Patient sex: F
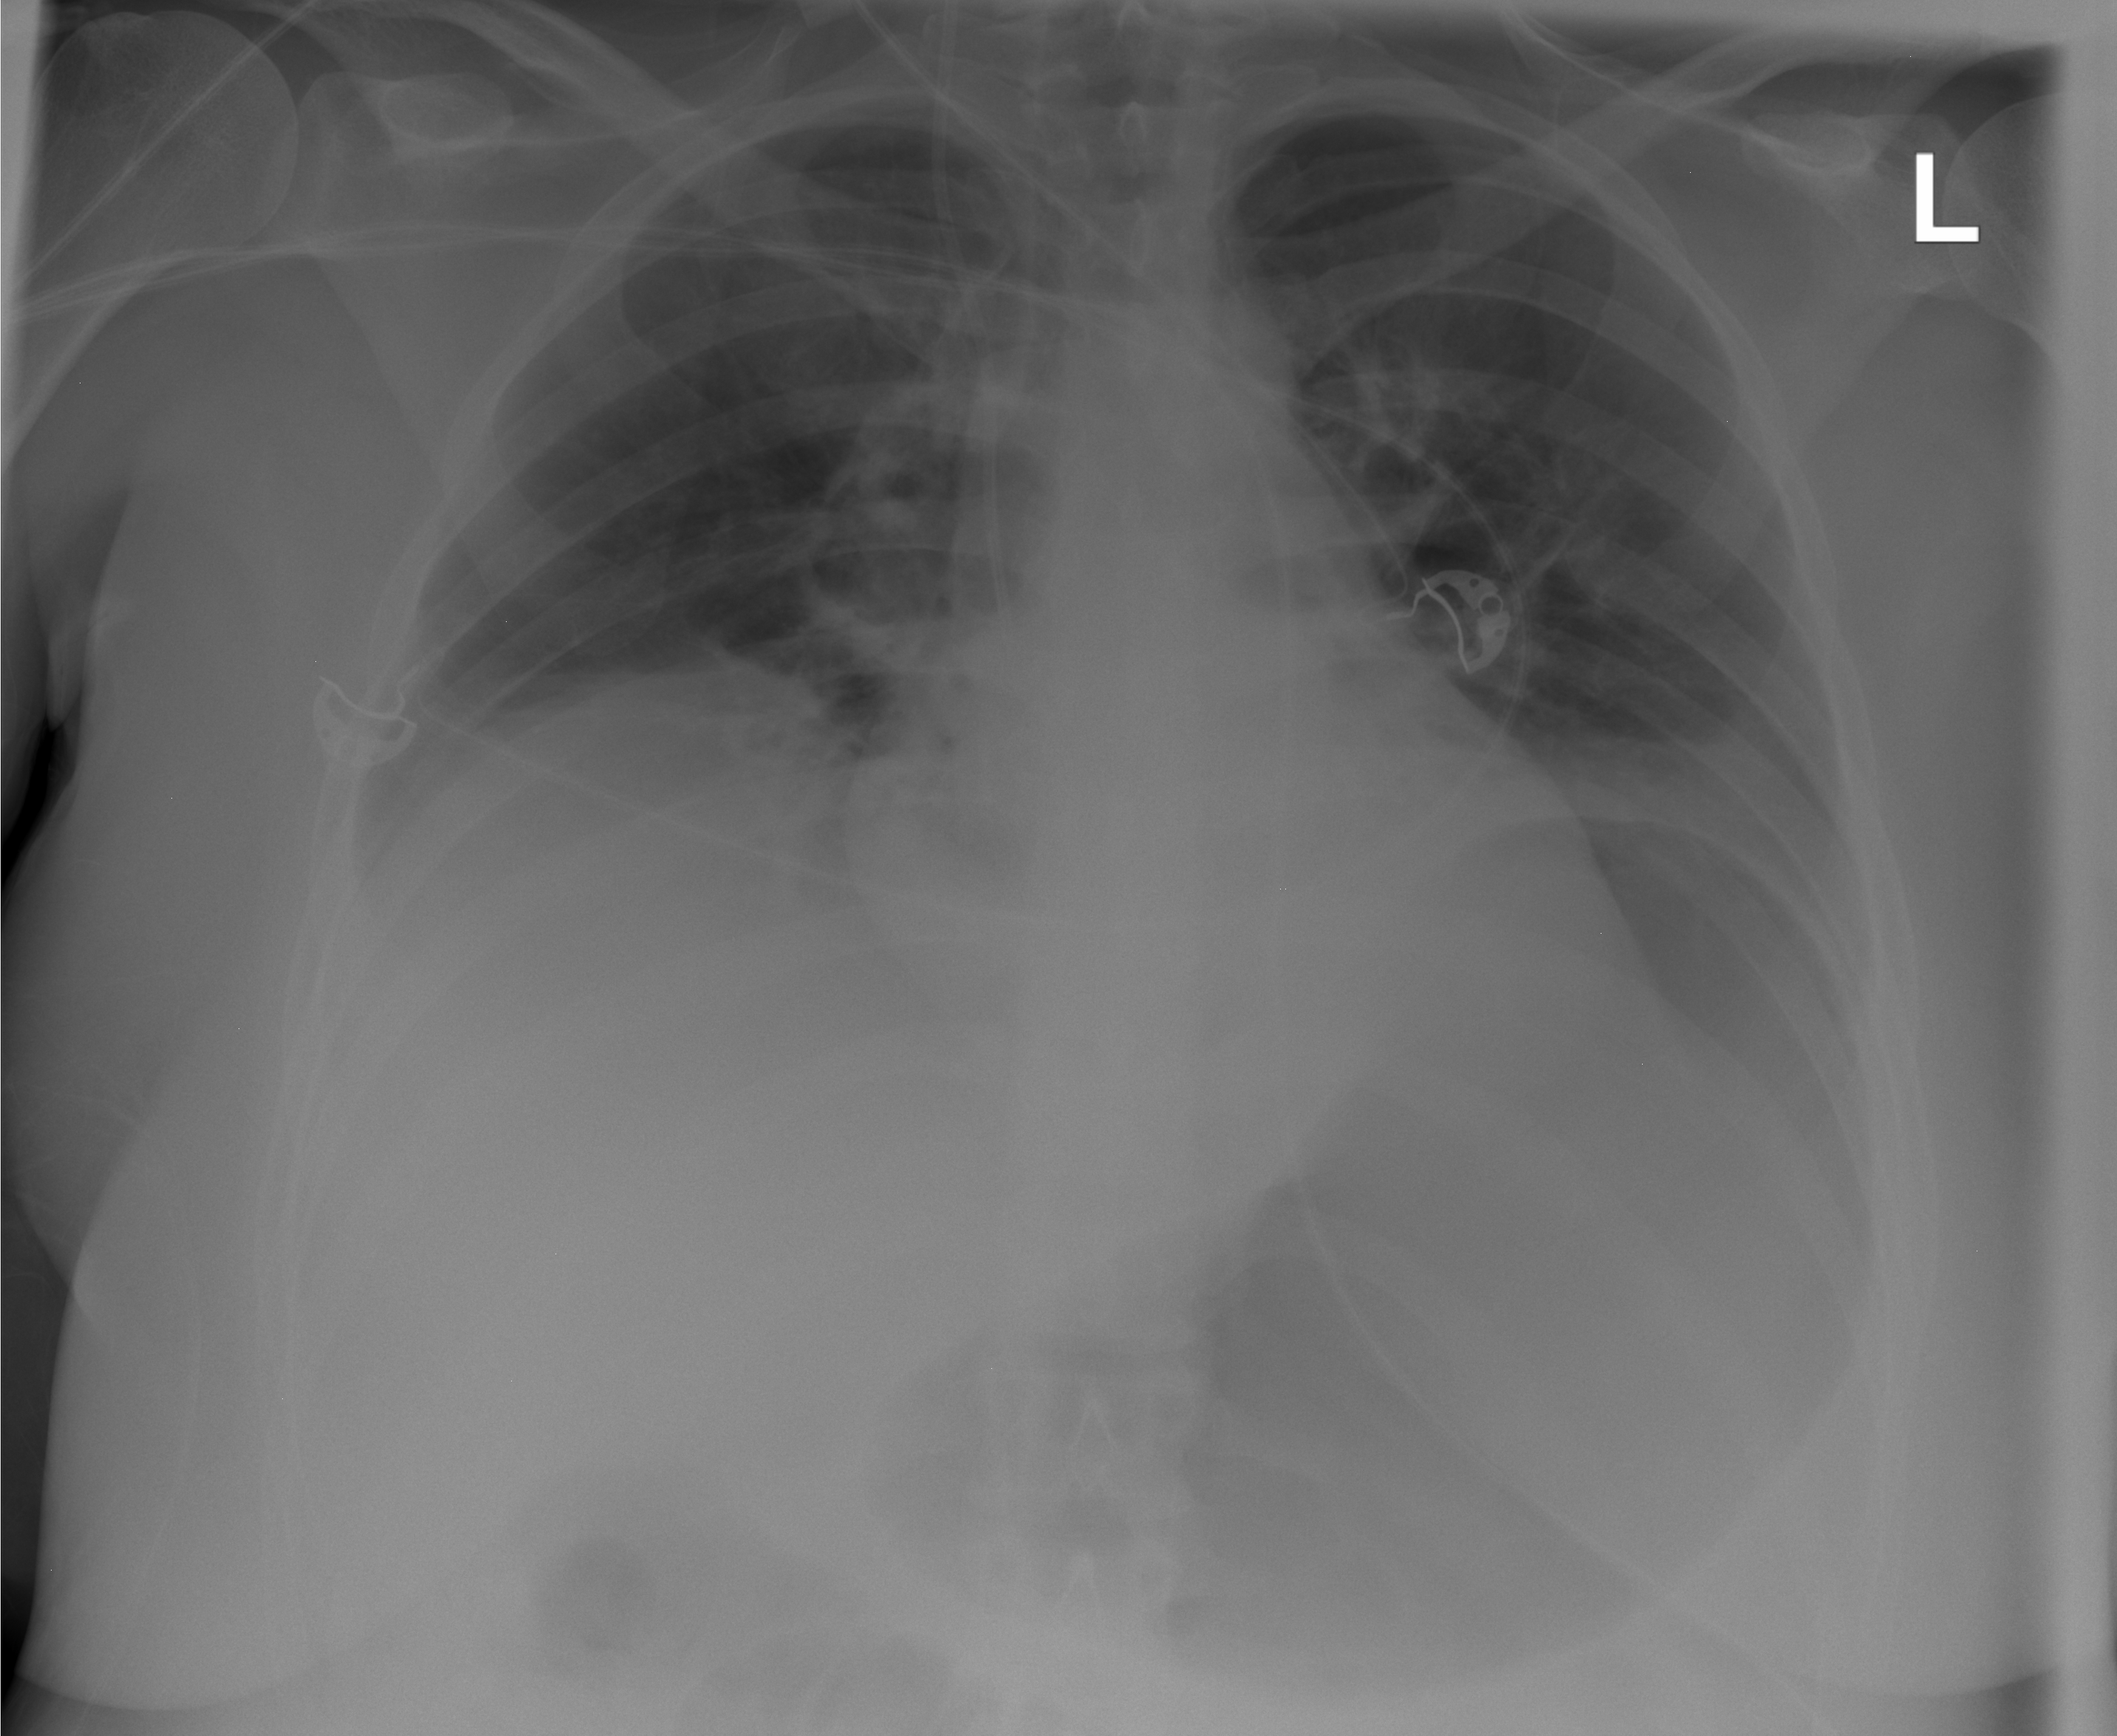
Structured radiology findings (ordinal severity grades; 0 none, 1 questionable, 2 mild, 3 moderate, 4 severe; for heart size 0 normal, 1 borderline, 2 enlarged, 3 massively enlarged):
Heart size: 0
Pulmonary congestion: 0
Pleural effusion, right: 2
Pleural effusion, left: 2
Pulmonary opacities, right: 1
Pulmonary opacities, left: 1
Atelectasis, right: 2
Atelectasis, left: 2